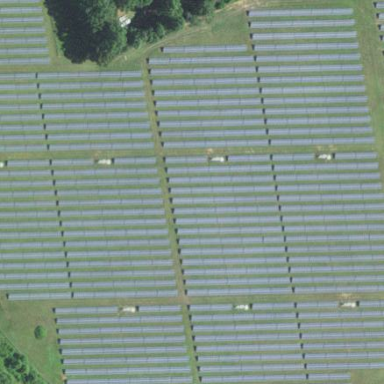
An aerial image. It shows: Solar power plant utilizing photovoltaic technology.